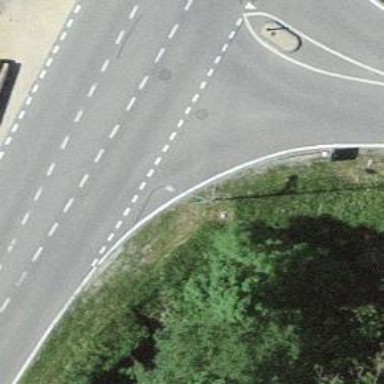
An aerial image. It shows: Bus stop with designated public transport stop position.